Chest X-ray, AP view. Patient: 68 years old, sex M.
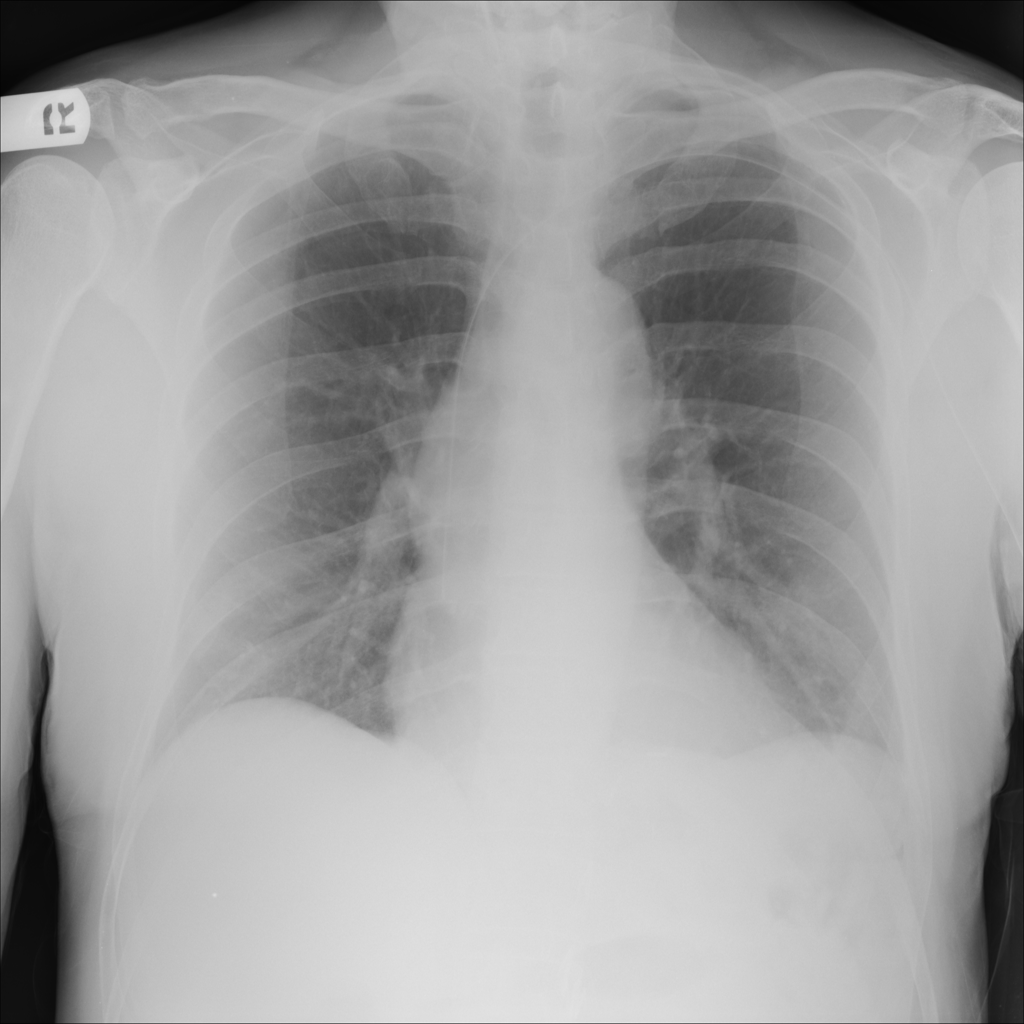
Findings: No Finding